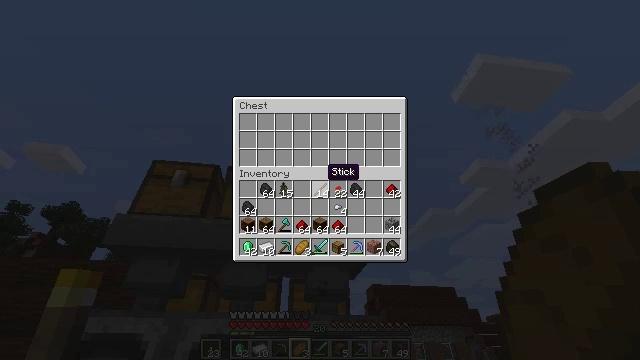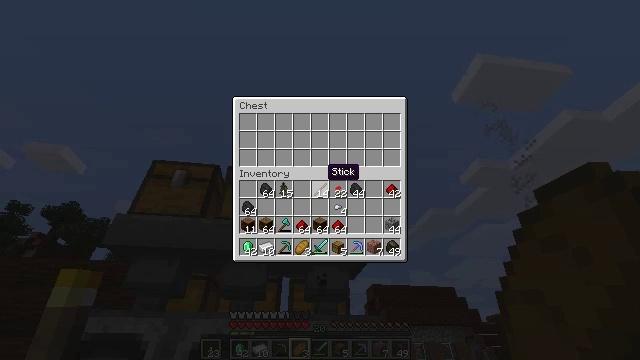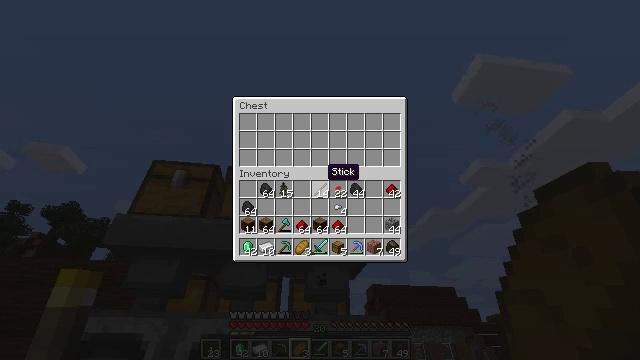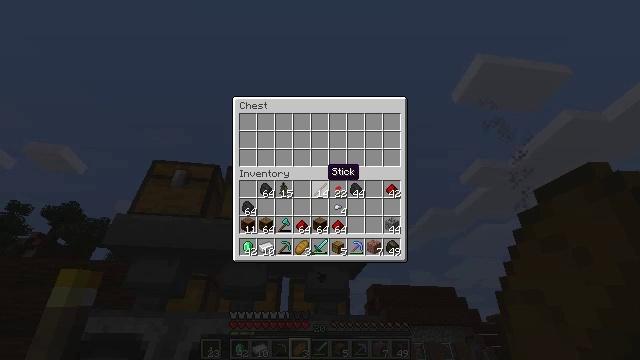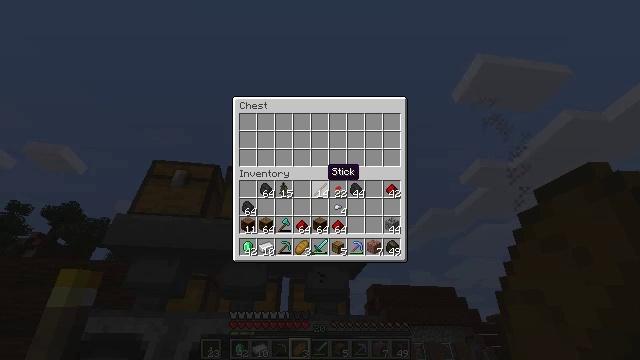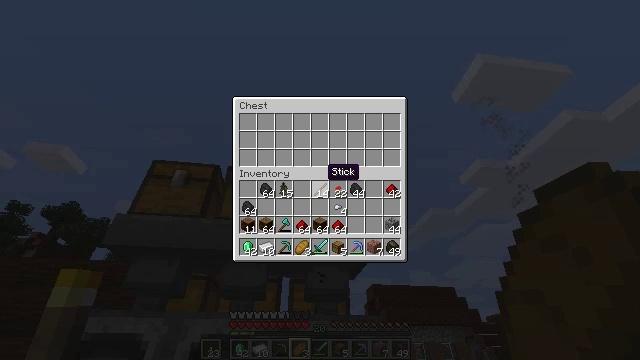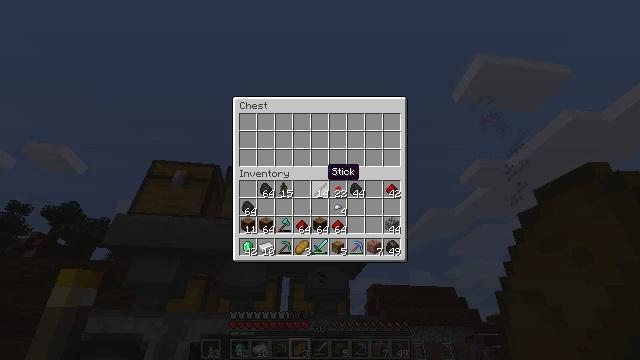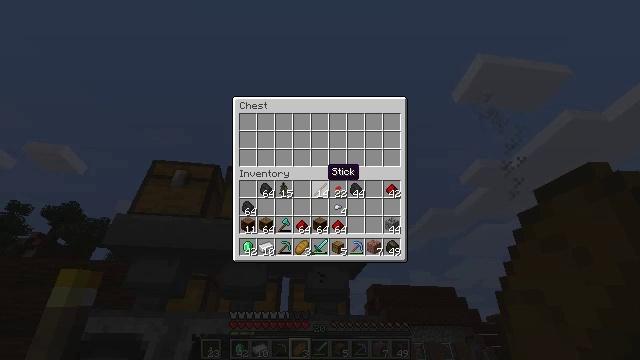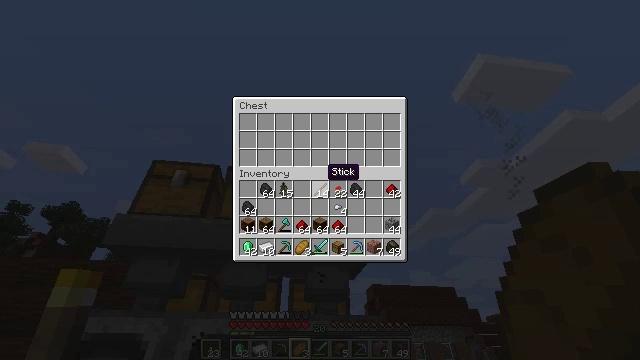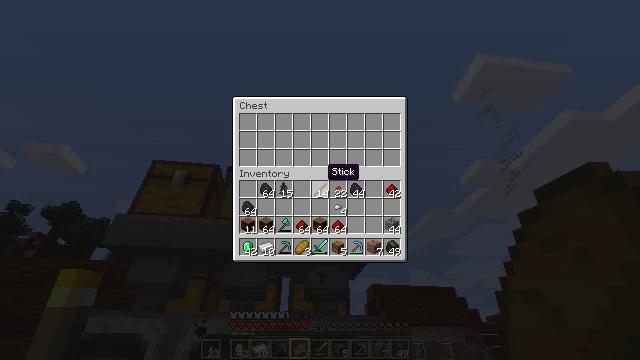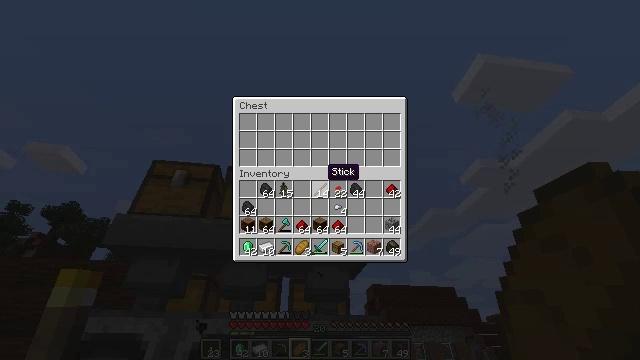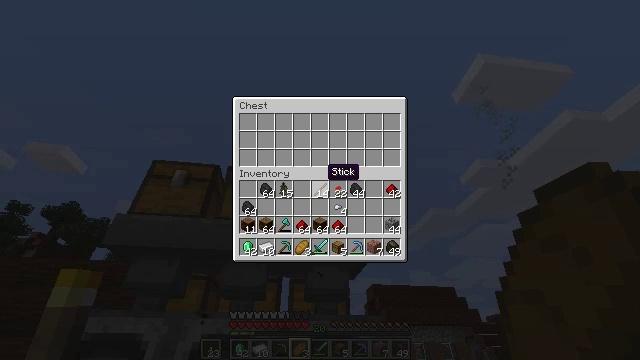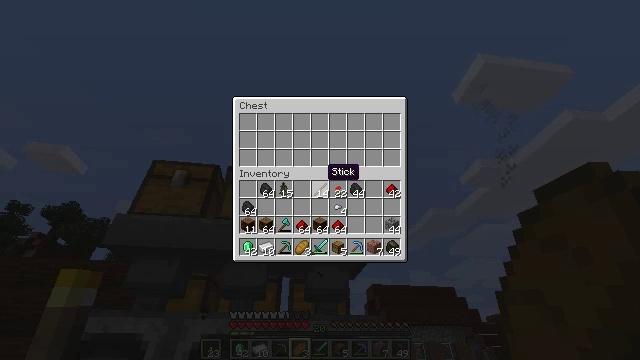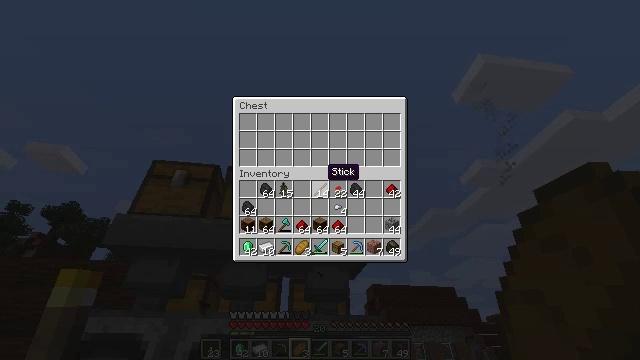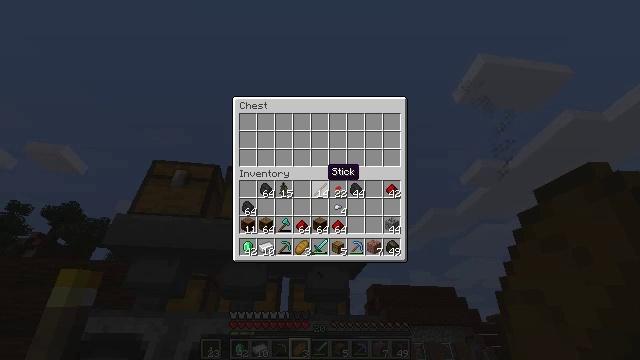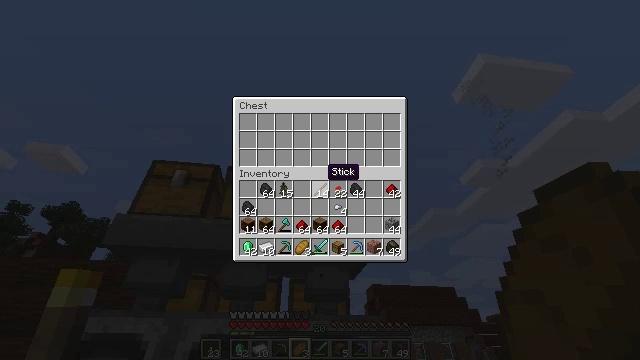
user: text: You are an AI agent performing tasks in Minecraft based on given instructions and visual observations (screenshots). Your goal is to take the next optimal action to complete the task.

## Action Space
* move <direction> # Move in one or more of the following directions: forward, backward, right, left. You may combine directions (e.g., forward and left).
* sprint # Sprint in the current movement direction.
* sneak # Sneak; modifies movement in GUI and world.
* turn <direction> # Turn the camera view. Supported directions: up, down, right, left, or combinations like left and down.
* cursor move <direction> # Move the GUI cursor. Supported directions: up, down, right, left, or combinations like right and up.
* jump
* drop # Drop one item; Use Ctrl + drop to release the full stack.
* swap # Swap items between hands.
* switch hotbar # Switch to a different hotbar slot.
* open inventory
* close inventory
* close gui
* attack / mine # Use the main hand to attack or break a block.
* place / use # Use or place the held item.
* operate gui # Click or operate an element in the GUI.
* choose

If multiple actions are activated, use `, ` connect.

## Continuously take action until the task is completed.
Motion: motion action
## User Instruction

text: Use a crafting table to create an emerald.
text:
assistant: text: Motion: no_op
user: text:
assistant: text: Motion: no_op
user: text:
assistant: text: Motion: no_op
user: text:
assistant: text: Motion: no_op
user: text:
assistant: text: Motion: no_op
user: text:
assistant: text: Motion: no_op
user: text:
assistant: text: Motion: no_op
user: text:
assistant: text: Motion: no_op
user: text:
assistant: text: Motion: no_op
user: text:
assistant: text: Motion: no_op
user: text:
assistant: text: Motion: no_op
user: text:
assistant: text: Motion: no_op
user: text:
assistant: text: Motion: no_op
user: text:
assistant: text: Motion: no_op
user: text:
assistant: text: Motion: no_op
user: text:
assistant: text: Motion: no_op
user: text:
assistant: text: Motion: no_op
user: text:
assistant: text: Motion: no_op
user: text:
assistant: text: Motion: no_op
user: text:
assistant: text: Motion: no_op
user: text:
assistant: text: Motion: no_op
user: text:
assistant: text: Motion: no_op
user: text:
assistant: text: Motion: no_op
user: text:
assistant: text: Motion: no_op
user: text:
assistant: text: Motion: no_op
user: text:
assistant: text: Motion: no_op
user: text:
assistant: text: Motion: no_op
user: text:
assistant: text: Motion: no_op
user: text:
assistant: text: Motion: no_op
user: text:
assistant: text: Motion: no_op